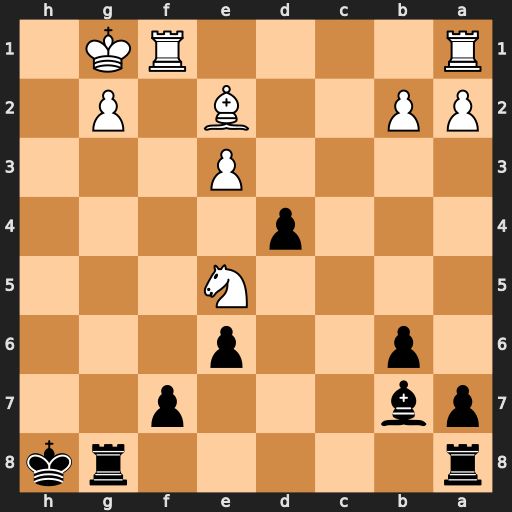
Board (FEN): r5rk/pb3p2/1p2p3/4N3/3p4/4P3/PP2B1P1/R4RK1
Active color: b
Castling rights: -
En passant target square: -
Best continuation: Rxg2+ Kh1 Rxe2+